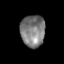
Tissue: lung
Cell type: Epithelial cells
Senescence score: 0.243
Nuclear area (px): 766
Mean DAPI intensity: 123.407